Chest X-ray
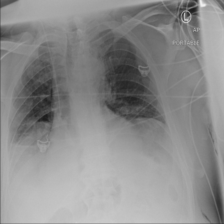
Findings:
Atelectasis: positive
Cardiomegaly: negative
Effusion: negative
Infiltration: negative
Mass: negative
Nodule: negative
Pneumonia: negative
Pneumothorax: negative
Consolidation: negative
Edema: negative
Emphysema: negative
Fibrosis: negative
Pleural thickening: negative
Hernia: negative